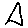
Label: triangle